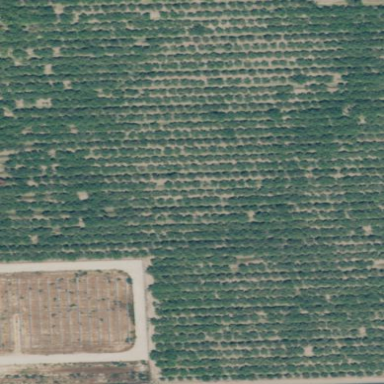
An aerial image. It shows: Orchard.